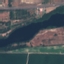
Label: River